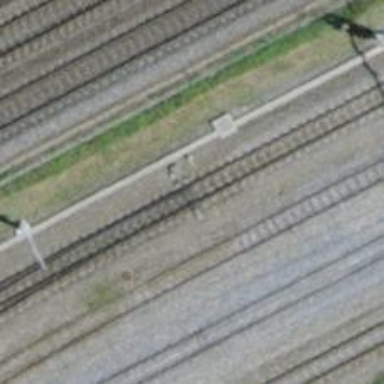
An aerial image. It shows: Railway switch.